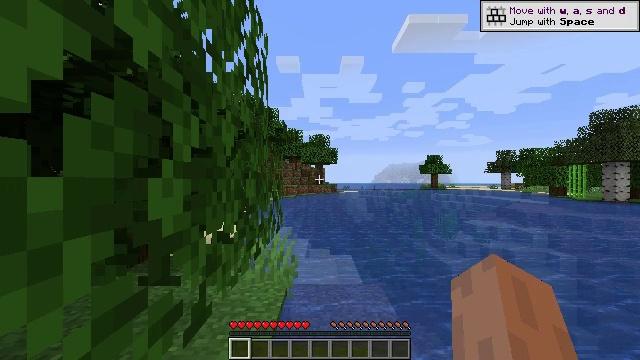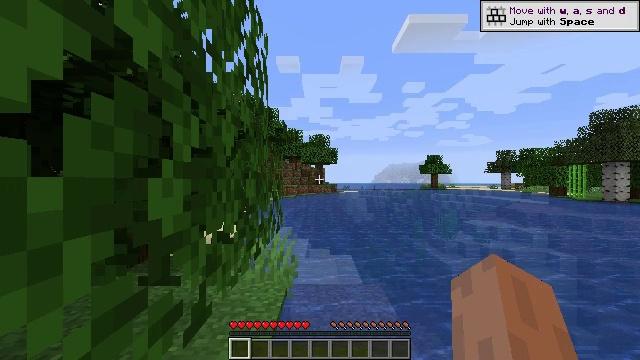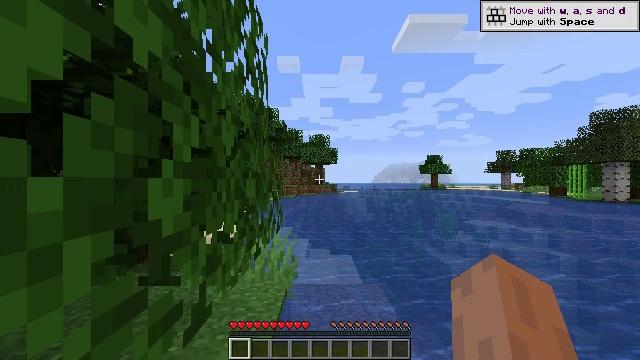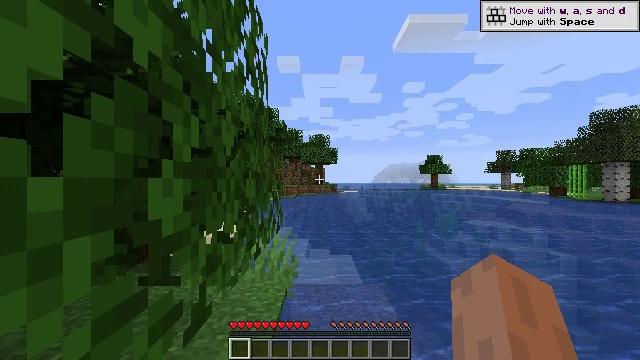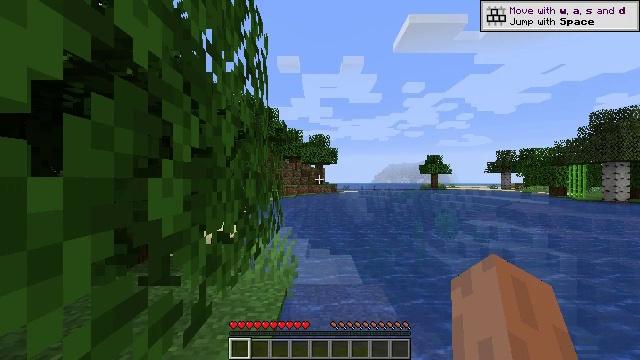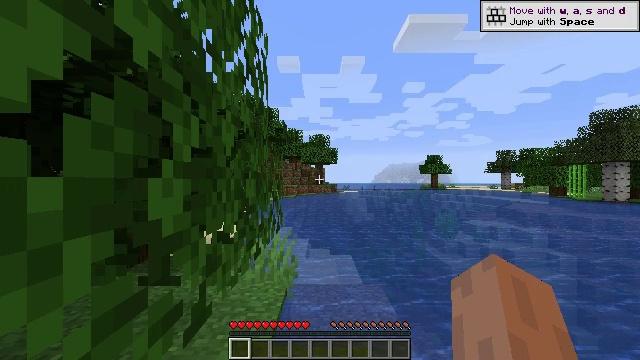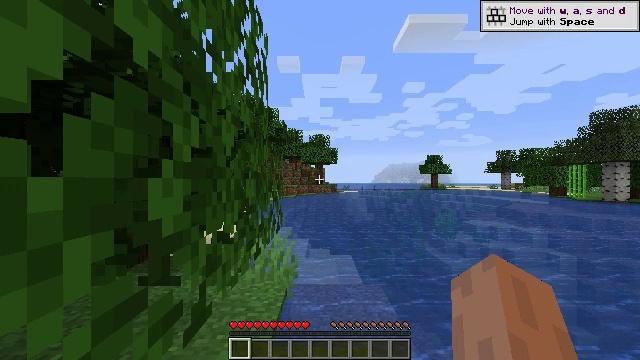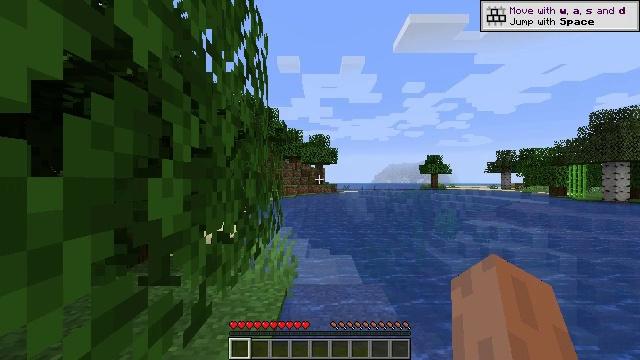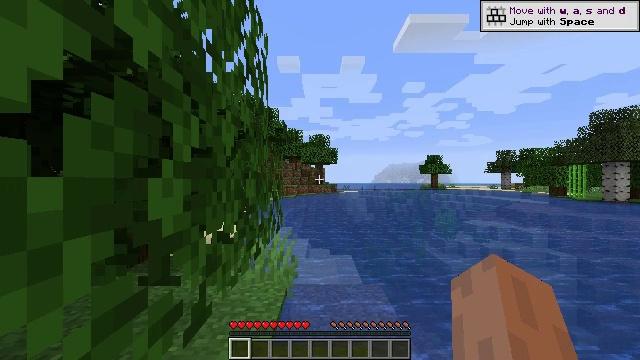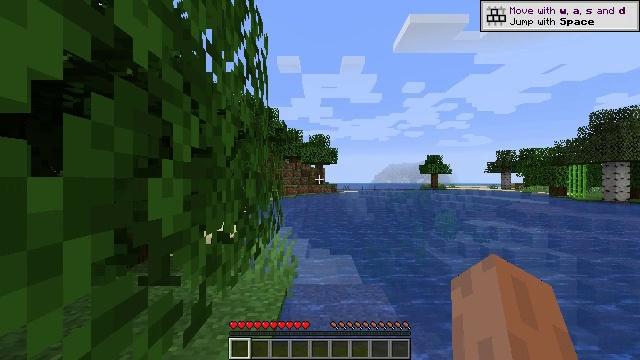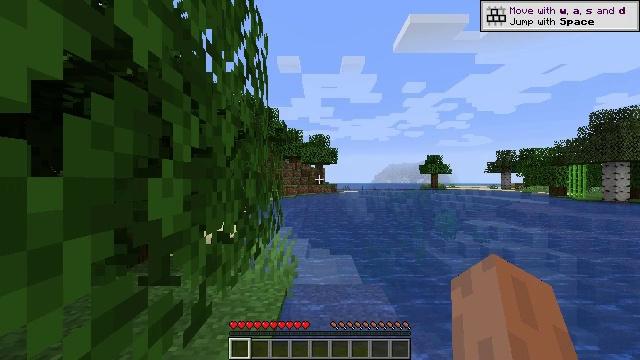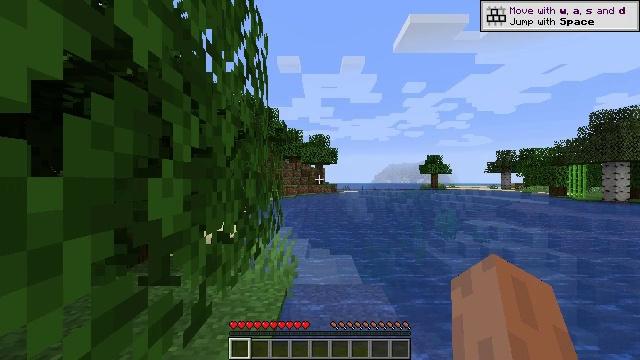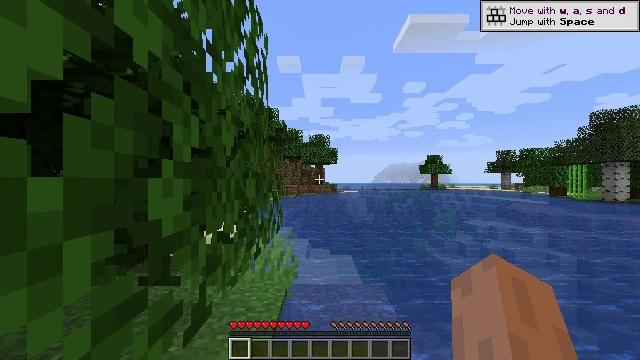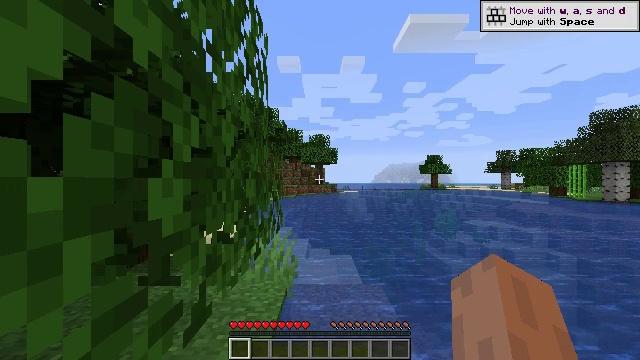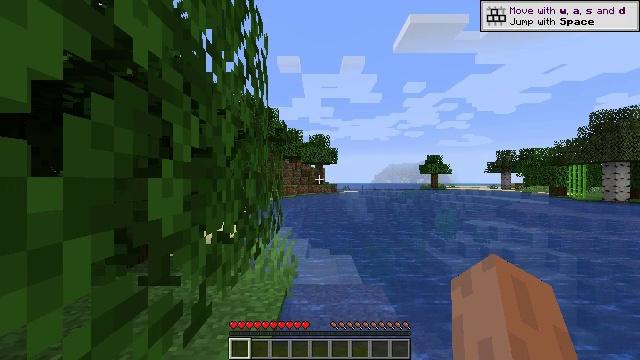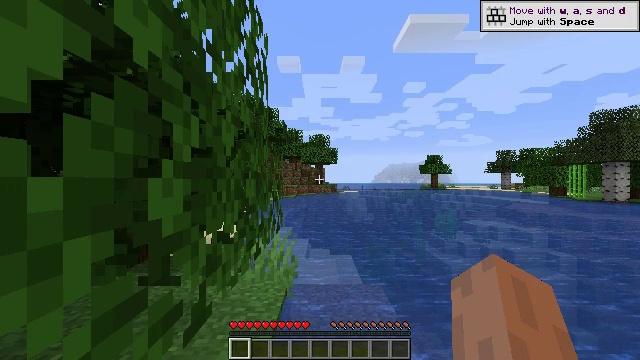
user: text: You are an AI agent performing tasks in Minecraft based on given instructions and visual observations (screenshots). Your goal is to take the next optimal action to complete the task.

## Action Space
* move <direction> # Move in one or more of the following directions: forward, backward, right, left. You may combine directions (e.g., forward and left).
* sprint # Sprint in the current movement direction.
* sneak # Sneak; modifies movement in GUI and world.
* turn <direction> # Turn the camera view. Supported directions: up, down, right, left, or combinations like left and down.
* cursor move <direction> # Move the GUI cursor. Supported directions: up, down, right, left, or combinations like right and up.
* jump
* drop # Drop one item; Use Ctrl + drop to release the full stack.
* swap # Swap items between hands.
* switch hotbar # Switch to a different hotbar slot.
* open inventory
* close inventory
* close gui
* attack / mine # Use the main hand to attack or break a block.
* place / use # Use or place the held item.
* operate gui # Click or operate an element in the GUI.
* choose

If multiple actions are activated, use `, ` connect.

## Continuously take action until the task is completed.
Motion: motion action
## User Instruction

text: Gather grass block for landscaping.
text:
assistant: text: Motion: no_op
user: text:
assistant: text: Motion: no_op
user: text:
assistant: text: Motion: no_op
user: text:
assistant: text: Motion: no_op
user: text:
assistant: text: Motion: no_op
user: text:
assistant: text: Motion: no_op
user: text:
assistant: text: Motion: no_op
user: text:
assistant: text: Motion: no_op
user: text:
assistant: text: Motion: no_op
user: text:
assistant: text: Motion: no_op
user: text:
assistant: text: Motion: no_op
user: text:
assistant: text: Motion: no_op
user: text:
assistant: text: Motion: no_op
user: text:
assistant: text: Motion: no_op
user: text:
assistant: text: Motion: no_op
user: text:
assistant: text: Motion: no_op
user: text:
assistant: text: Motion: no_op
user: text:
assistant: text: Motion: no_op
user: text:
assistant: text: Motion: no_op
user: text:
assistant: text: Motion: no_op
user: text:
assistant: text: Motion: no_op
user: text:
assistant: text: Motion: no_op
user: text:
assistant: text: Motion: no_op
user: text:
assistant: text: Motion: no_op
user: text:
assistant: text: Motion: no_op
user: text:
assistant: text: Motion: no_op
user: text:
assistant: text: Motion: no_op
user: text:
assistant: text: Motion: no_op
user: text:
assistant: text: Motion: no_op
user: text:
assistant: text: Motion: no_op